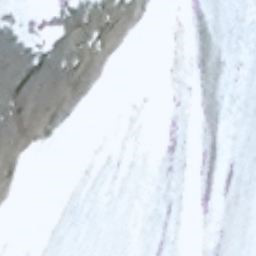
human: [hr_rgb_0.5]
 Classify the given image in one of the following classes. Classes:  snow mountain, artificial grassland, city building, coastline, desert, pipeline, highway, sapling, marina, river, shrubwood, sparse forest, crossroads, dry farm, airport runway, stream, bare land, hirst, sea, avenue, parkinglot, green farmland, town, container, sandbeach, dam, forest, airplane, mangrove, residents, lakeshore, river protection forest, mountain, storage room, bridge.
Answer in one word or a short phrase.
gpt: snow mountain